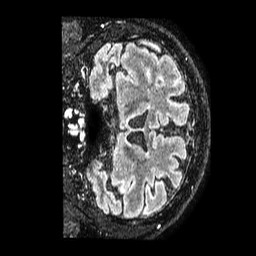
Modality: FLAIR
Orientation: coronal
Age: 60
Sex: male
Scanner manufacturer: philips
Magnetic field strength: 1.5 T
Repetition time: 4.8 s
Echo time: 0.38 s